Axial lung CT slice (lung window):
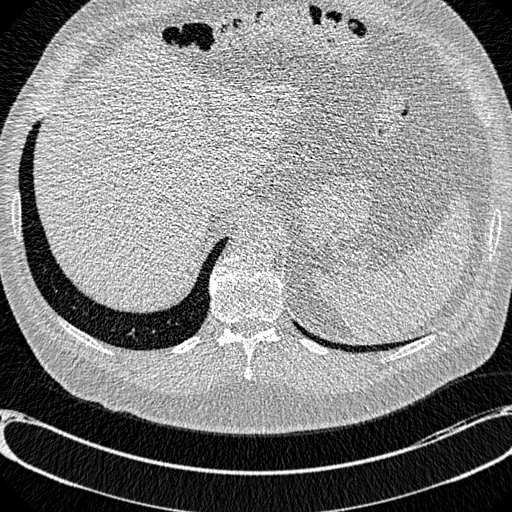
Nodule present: no